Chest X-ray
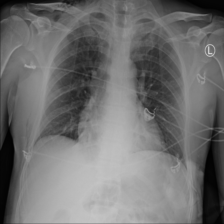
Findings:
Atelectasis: negative
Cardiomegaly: negative
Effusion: negative
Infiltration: positive
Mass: negative
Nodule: negative
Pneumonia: negative
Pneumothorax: negative
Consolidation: negative
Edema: negative
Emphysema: negative
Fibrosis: negative
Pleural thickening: negative
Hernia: negative